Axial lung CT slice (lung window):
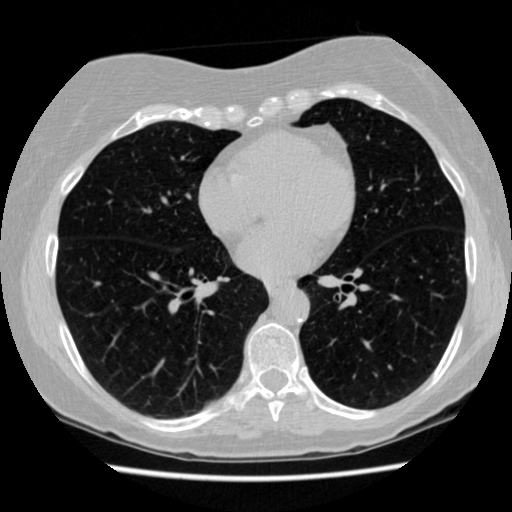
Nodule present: no